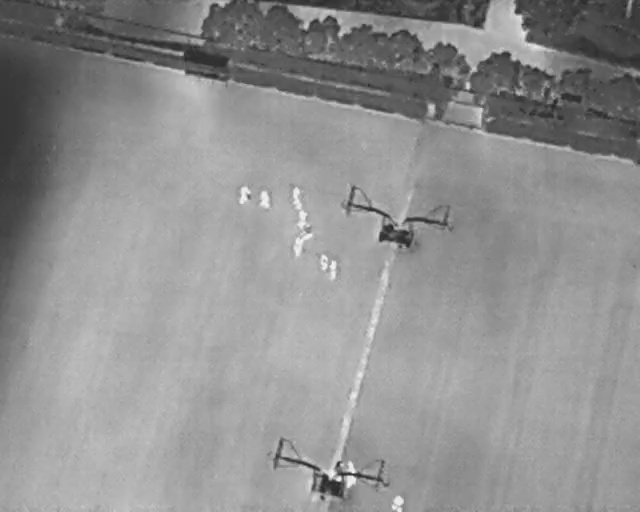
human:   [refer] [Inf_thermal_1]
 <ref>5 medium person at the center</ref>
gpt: <box>[[36, 36, 39, 39, 2], [39, 37, 42, 40, 2], [45, 41, 48, 43, 2], [49, 50, 52, 52, 2], [50, 51, 53, 53, 2]]</box>